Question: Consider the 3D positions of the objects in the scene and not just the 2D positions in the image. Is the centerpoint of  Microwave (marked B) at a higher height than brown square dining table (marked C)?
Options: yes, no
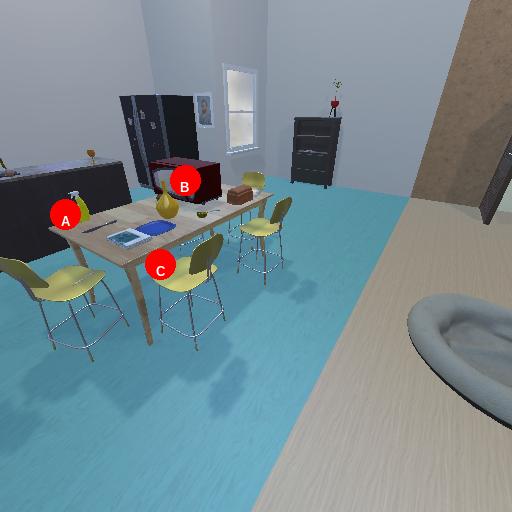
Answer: yes